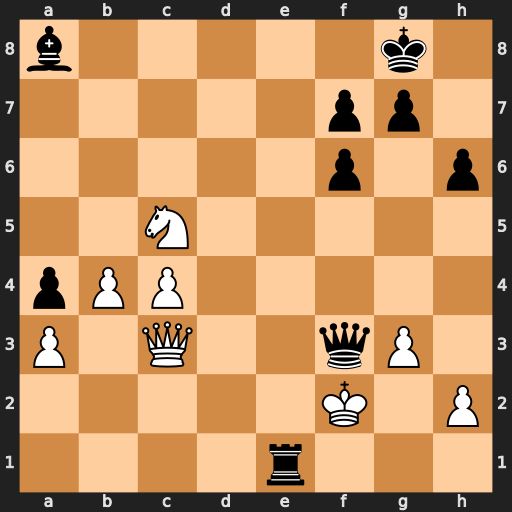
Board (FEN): b5k1/5pp1/5p1p/2N5/pPP5/P1Q2qP1/5K1P/4r3
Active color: w
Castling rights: -
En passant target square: -
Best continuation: Qxf3 Bxf3 Kxe1